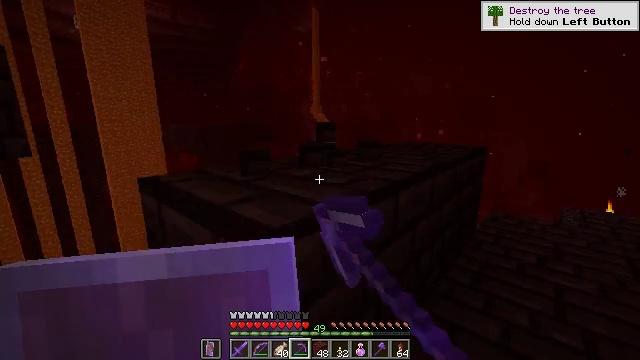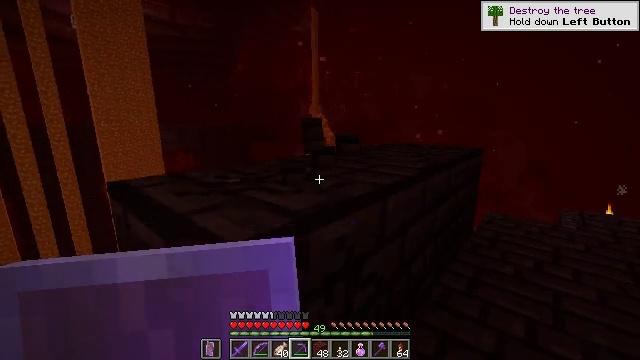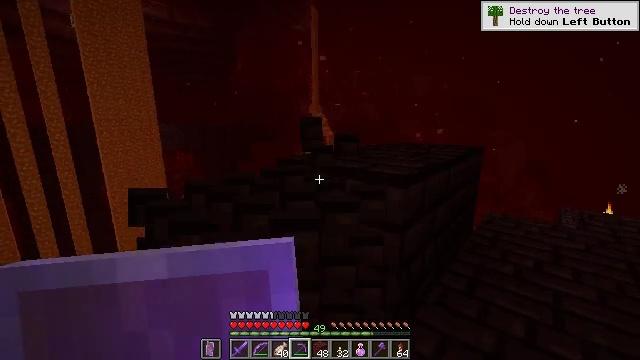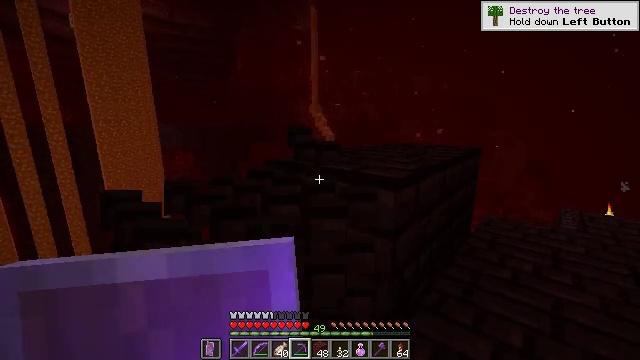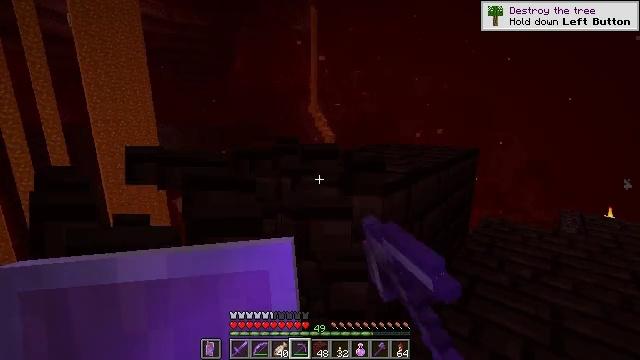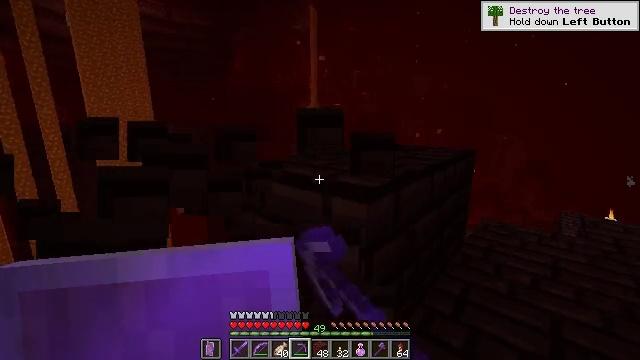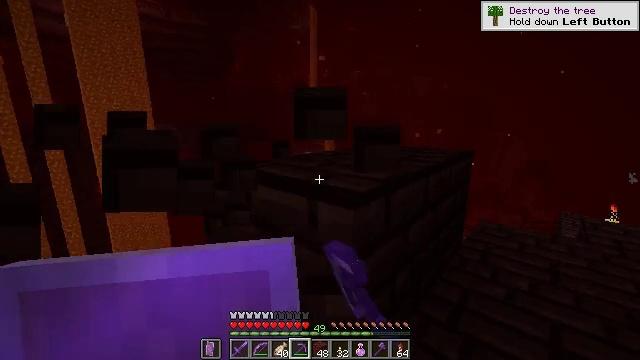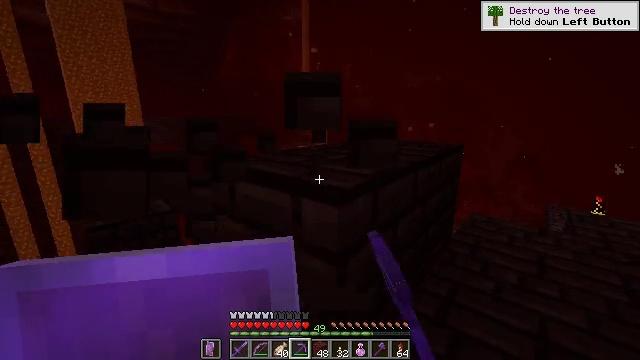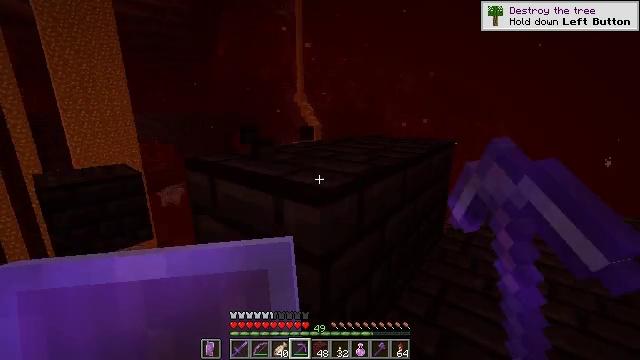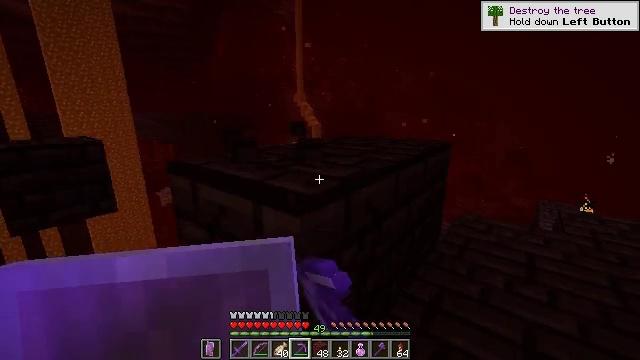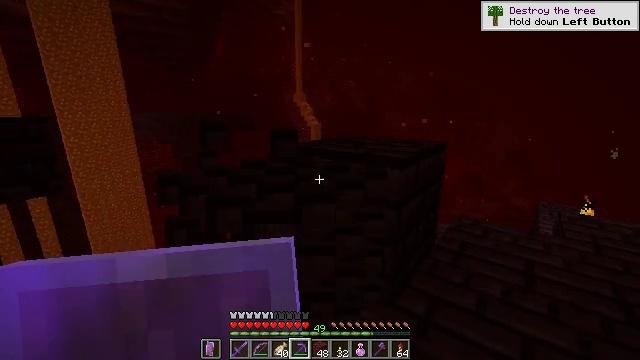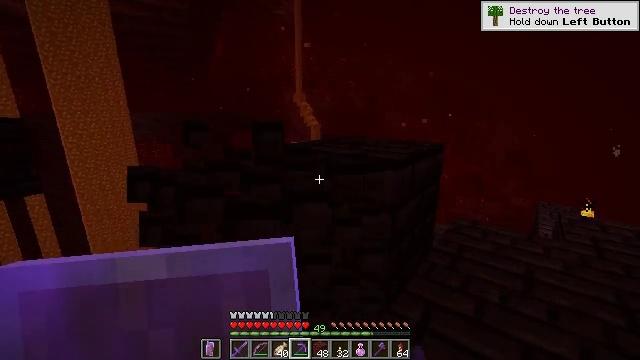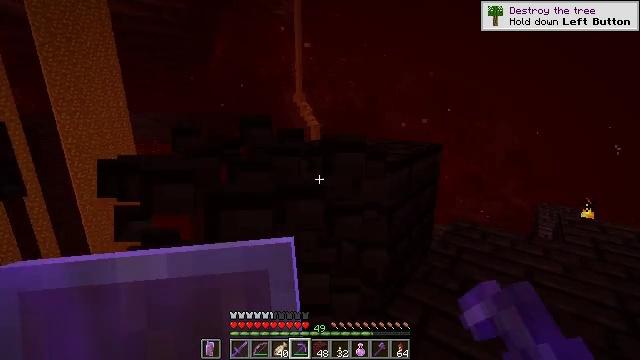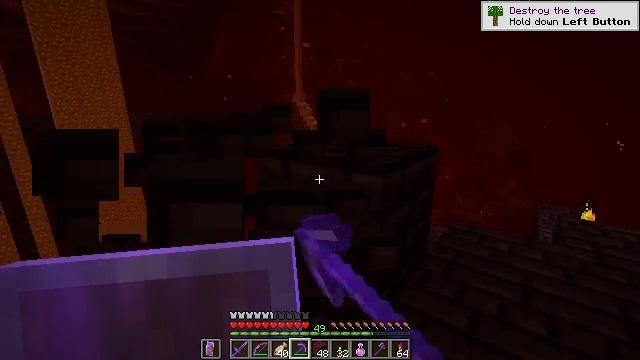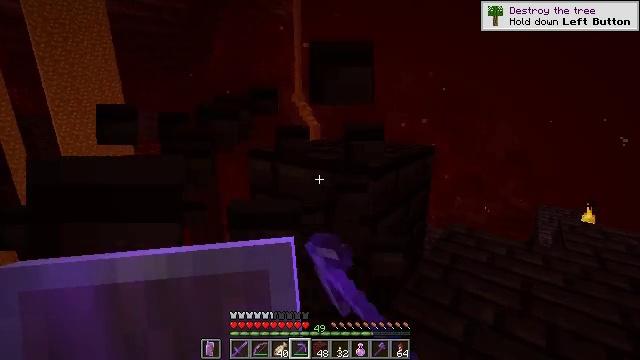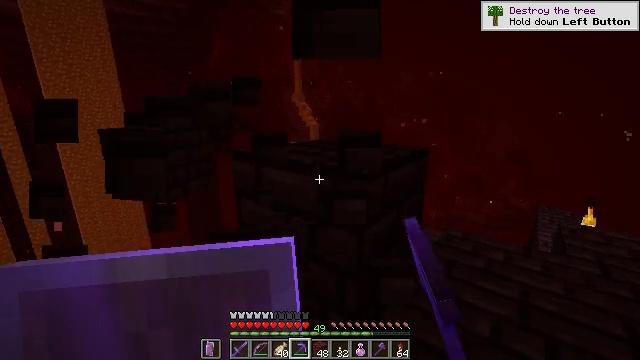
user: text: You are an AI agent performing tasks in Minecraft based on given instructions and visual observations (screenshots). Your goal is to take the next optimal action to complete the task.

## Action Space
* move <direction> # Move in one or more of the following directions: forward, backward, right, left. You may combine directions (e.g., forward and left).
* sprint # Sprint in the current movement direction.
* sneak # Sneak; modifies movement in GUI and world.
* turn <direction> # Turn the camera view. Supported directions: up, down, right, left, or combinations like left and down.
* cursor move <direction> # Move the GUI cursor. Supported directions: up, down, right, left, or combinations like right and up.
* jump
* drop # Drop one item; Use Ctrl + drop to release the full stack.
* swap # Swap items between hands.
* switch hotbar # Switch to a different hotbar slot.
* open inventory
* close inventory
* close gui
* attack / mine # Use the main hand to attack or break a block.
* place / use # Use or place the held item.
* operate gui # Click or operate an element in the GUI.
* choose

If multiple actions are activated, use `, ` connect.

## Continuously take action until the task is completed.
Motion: motion action
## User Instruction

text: Harvest nether bricks from a structure.
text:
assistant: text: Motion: move forward and move right, sneak, attack / mine
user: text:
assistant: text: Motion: move forward and move right, sneak, attack / mine
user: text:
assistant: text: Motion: move forward and move right, sneak, attack / mine
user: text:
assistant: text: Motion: move forward and move right, sneak, attack / mine
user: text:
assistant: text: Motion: move forward and move right, sneak, attack / mine
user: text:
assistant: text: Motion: move forward and move right, sneak, attack / mine
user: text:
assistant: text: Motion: move forward and move right, sneak, turn right and down, attack / mine
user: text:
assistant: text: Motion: move forward and move right, sneak, turn right, attack / mine
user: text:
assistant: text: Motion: move forward and move right, sneak, attack / mine
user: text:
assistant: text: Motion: move forward and move right, sneak, attack / mine
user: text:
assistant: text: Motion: move forward and move right, sneak, attack / mine
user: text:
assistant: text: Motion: move forward and move right, sneak, attack / mine
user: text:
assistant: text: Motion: move forward and move right, sneak, attack / mine
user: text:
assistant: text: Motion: move forward and move right, sneak, attack / mine
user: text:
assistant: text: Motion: move forward and move right, sneak, attack / mine
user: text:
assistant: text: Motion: move forward and move right, sneak, attack / mine
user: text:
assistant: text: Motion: move forward and move right, sneak, attack / mine
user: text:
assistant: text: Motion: move forward and move right, sneak, attack / mine
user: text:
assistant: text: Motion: move forward and move right, sneak, attack / mine
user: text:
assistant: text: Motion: move forward, sneak, attack / mine
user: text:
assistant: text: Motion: move forward, sneak, turn left, attack / mine
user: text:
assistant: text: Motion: move forward, sneak, attack / mine
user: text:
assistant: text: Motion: move forward, sneak, attack / mine
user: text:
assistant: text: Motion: move forward, sneak
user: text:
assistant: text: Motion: move forward, sneak, turn left
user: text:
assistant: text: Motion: move forward, sneak, turn left
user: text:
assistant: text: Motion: move forward, sneak, turn left and down
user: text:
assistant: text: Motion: move forward, sneak, turn left
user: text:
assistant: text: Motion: move forward, sneak, turn left and up
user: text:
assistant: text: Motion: move forward, sneak, turn left